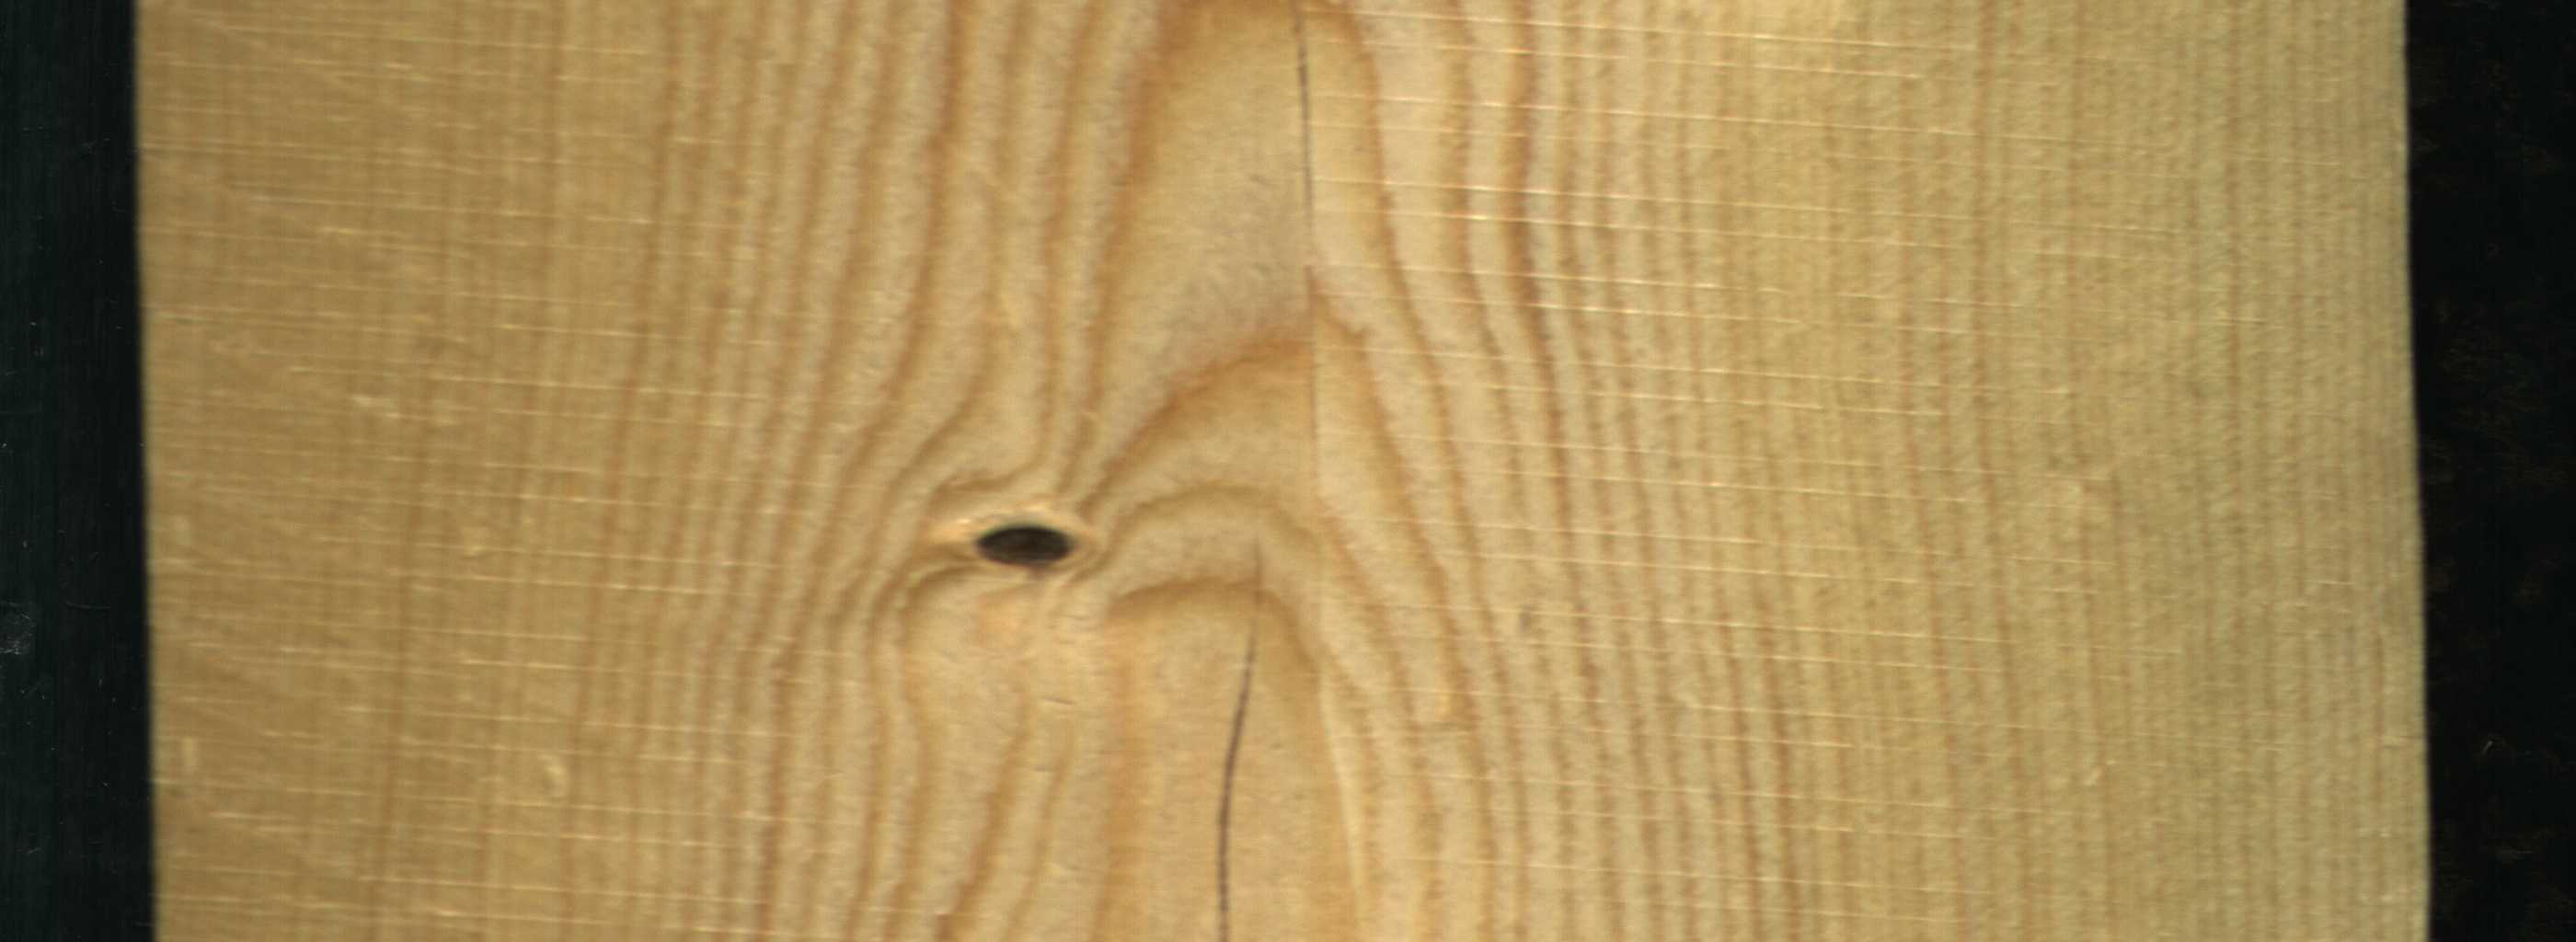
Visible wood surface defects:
Crack
Dead_Knot